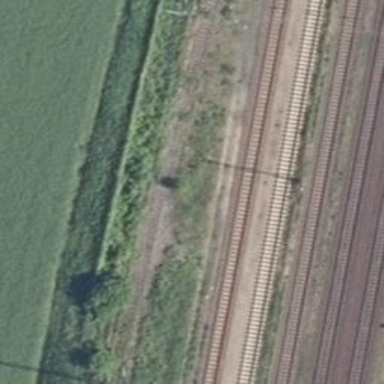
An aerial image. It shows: Railway track with electrified contact lines. This is siding track.